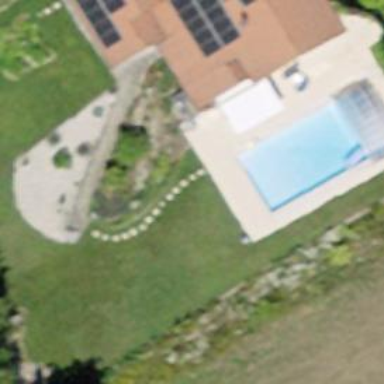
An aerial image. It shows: Swimming pool located in leisure land.